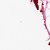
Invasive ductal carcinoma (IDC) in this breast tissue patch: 0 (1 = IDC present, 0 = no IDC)